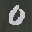
Label: 0